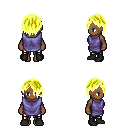
a pixel art fantasy rpg character, female body template, human, dark skin, chain tabard jacket, gold greaves, gold bangs hairstyle, black shoes, four views (front, back, left, right), 2x2 character sprite sheet, small pixel art, hard edges, no anti-aliasing